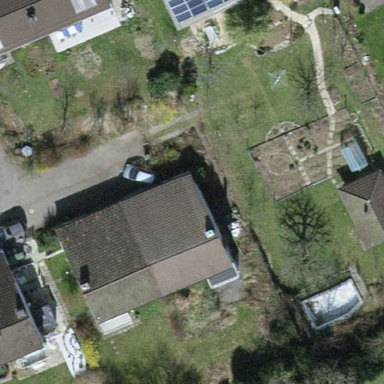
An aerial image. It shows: Semidetached house with tiled roof.